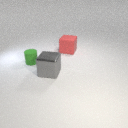
large red rubber cube to the right of large gray metal cube